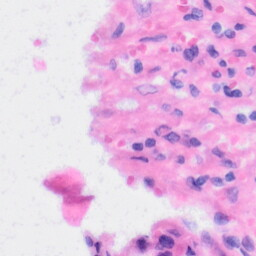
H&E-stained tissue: Liver